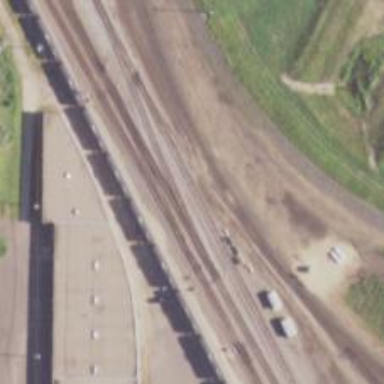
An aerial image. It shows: Railway signal.